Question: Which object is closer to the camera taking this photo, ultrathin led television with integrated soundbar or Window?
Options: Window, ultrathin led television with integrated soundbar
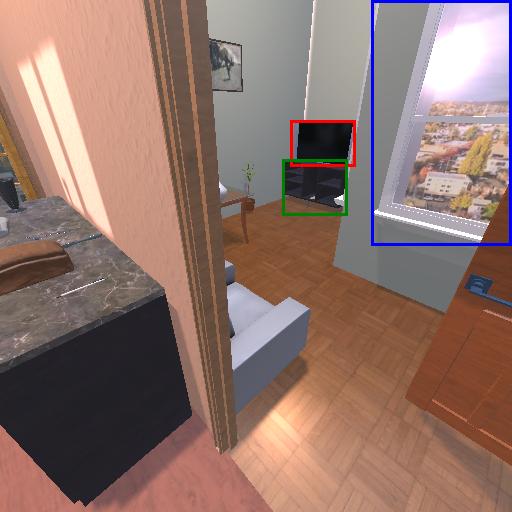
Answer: Window